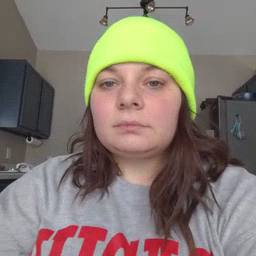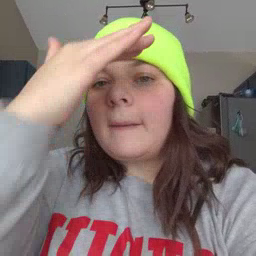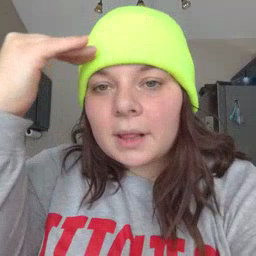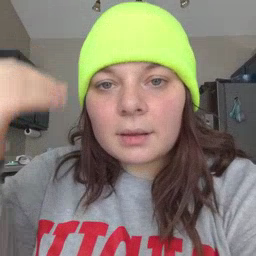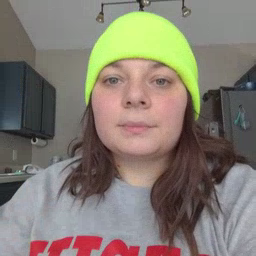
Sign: black